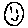
Label: smiley face